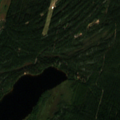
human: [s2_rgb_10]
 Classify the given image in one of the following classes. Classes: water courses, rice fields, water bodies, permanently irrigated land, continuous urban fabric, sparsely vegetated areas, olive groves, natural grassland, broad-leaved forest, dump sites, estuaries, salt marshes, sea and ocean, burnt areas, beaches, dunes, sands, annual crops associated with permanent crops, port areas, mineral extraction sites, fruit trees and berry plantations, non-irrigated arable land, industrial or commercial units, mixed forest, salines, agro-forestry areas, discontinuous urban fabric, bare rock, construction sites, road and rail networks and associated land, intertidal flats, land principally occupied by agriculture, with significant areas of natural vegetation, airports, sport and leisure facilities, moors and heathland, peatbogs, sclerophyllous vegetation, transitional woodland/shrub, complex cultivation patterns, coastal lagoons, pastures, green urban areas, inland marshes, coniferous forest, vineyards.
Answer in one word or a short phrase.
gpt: non-irrigated arable land, coniferous forest, mixed forest, water bodies